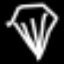
Label: diamond